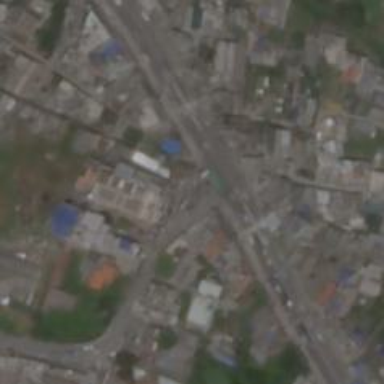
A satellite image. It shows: Junction.